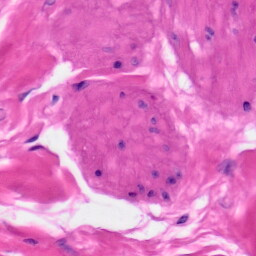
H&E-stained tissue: Skin